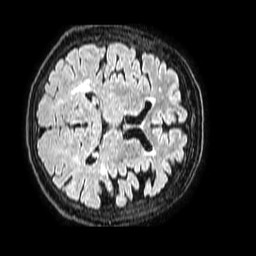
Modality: FLAIR
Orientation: axial
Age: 60
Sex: female
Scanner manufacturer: philips
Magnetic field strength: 1.5 T
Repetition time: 4.8 s
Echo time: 0.3 s